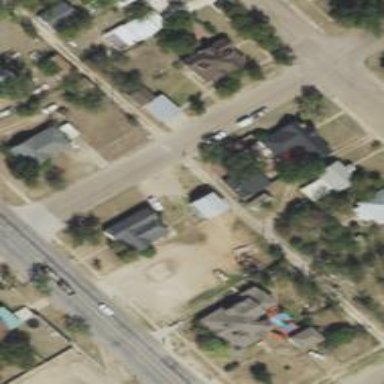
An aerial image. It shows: Alley classified as service road.